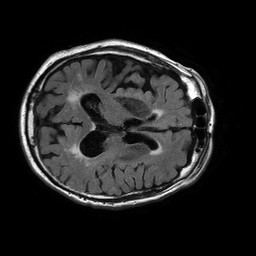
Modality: FLAIR
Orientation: axial
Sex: male
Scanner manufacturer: philips
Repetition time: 11 s
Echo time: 0.125 s